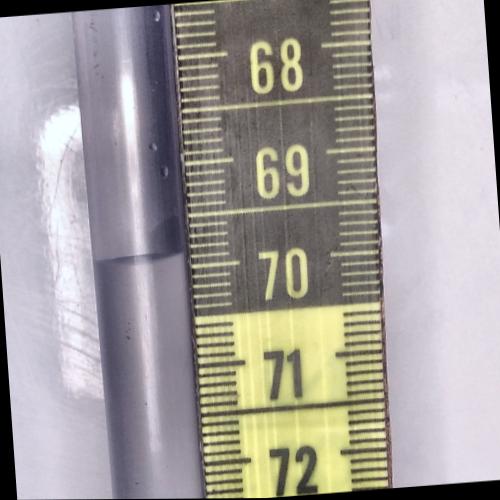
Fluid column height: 69.9 cm